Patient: sex M, age 50
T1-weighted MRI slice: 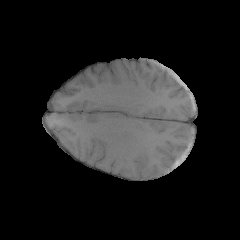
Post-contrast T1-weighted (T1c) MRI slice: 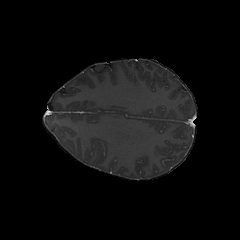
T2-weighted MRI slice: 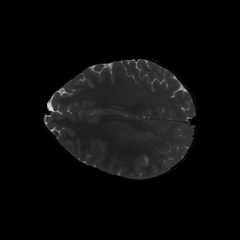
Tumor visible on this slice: yes
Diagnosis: Glioblastoma, IDH-wildtype
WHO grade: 4